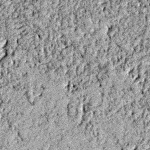
Label: no_change